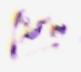
Label: Detritus